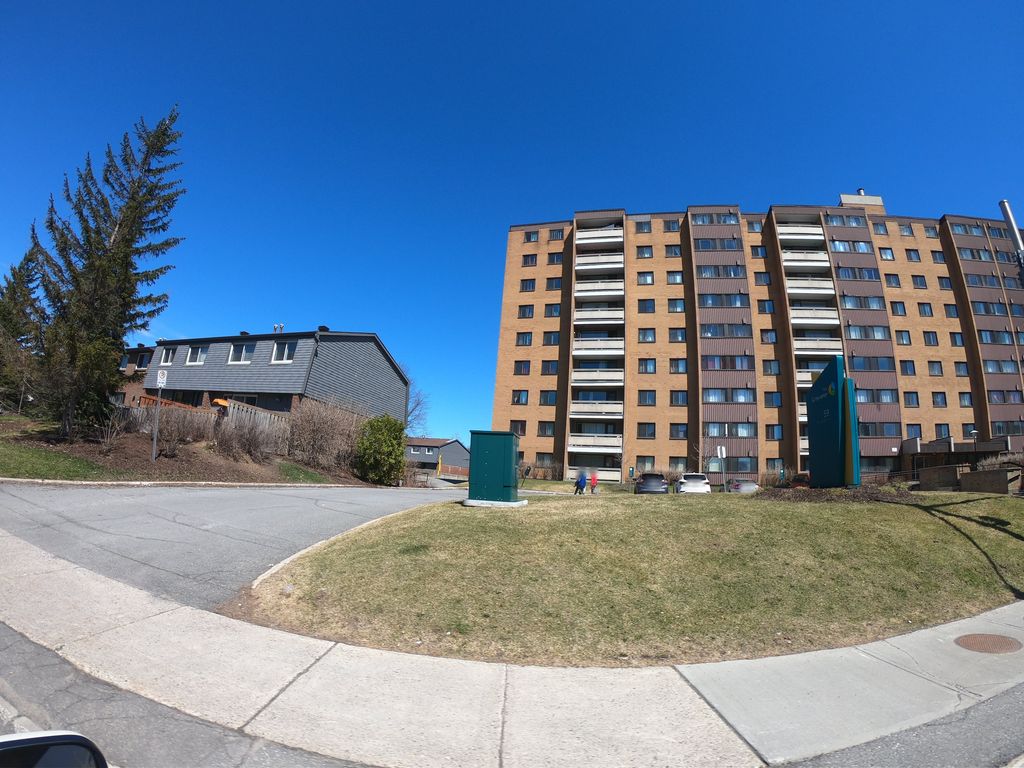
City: ottawa-gatineau